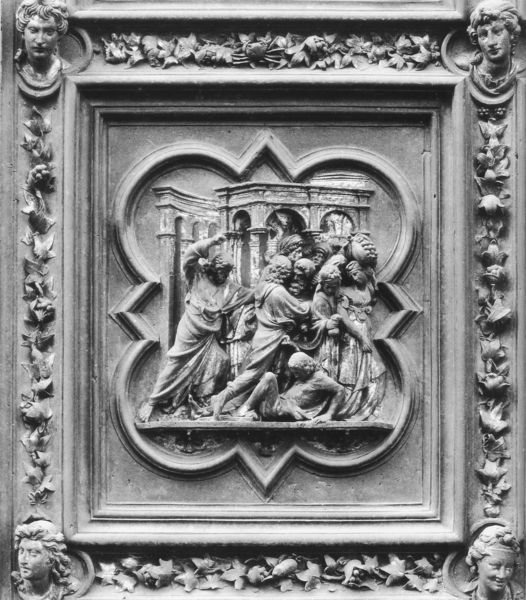
Titel: Nordtür
Künstler: Lorenzo Ghiberti
Standort: Florenz, Baptisterium (EU - I - Toskana)
Schlagwörter: gruppe, mann, menschen, holz, männer, säulen, gebäude, ornament, gesichter, bibel, falten, gesicht, rahmen, stein, tragen, bild, kirche, boden, gewand, arbeit, kinder, ranken, relief, bogen, rand, arbeiter, figuren, liegend, schlag, schnitzerei, jesus, toga, tempel, heilige, bodne, tunika, sklaven, schnitzereien, roben